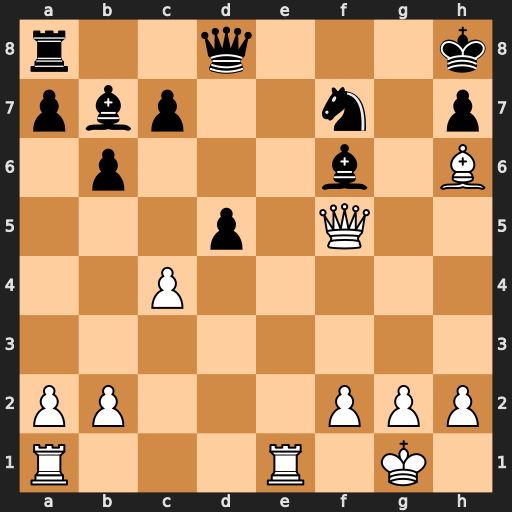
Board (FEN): r2q3k/pbp2n1p/1p3b1B/3p1Q2/2P5/8/PP3PPP/R3R1K1
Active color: w
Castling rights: -
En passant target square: -
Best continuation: Re8+ Qxe8 Qxf6+ Kg8 Qg7#